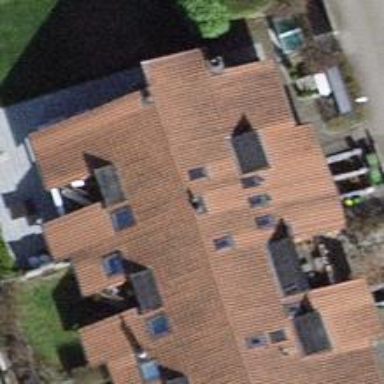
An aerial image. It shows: Simple and straightforward house.